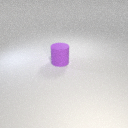
large purple rubber cylinder